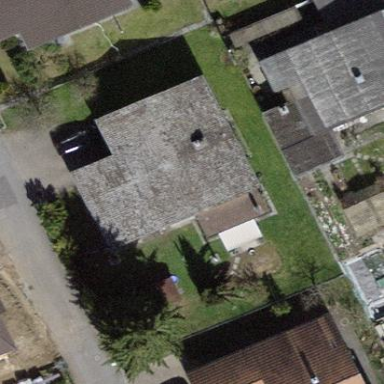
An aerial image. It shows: Building with tiled roof.